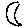
Label: moon